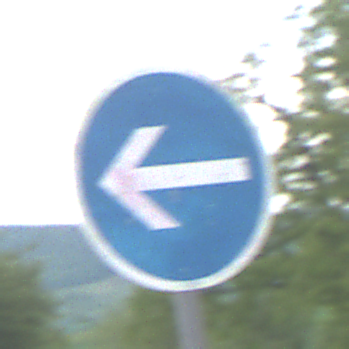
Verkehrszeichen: VorgeschriebeneFahrtrichtungHierLinks
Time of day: Midday
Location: Outdoor (RoadRail)
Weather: PartlyCloudy
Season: NotSpecified
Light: Natural